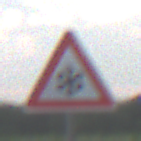
Verkehrszeichen: SchneeOderEisglaette
Umgebung: Outdoor, Nature
Tageszeit: SunriseSunset
Wetter: PartlyCloudy
Licht: Natural
Jahreszeit: NotSpecified
Kontrast: LowContrast